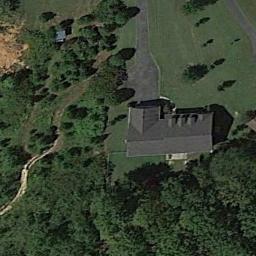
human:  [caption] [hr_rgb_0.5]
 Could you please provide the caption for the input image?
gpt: There are several houses on the grass, And behind them are lush woods .

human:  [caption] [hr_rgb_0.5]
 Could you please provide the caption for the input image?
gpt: The sparse residential is on the grass next to some trees and a road .

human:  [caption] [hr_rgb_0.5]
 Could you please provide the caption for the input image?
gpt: There are many trees beside the sparse residential .

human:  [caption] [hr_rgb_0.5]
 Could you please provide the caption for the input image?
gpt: In a sparse residential area there is a grey house and many green trees surrounded by grass .

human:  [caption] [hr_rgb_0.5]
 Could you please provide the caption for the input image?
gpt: A sparse residential area with many green trees and a black building .